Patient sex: F
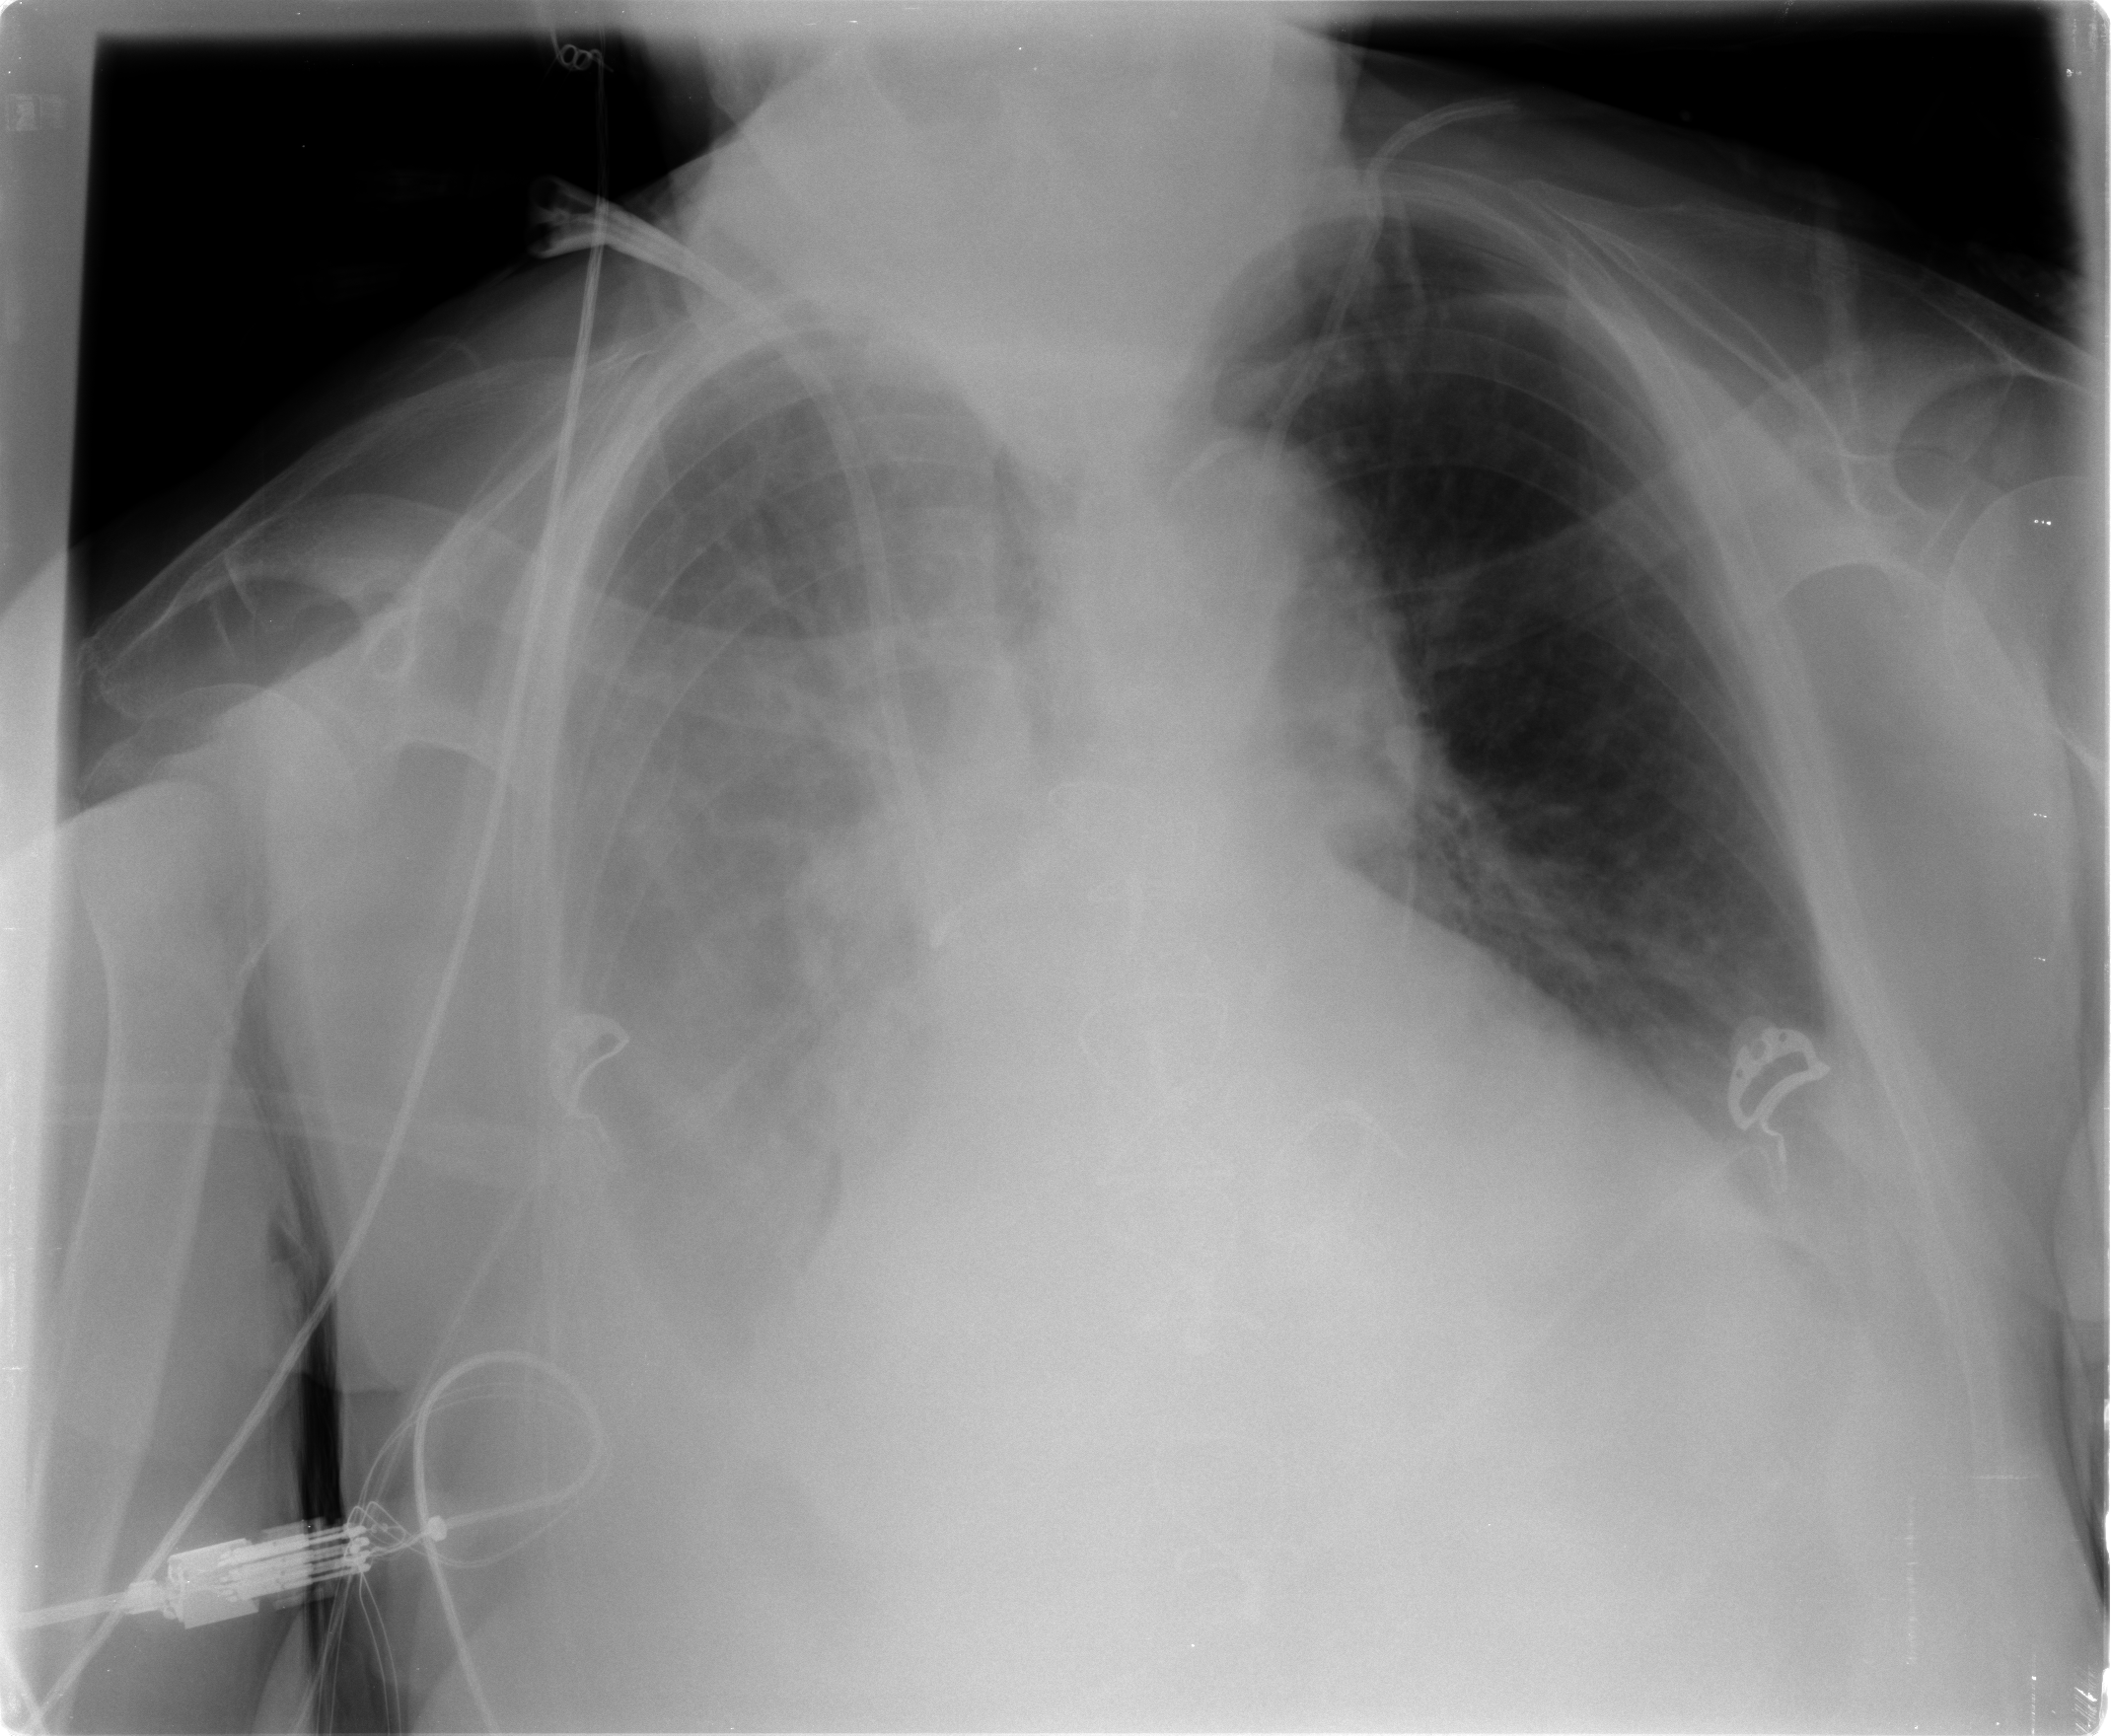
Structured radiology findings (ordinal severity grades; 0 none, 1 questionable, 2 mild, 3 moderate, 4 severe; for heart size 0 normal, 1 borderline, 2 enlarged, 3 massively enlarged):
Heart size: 2
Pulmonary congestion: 2
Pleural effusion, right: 3
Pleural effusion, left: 2
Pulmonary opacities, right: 0
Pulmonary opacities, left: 0
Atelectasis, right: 3
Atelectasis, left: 2